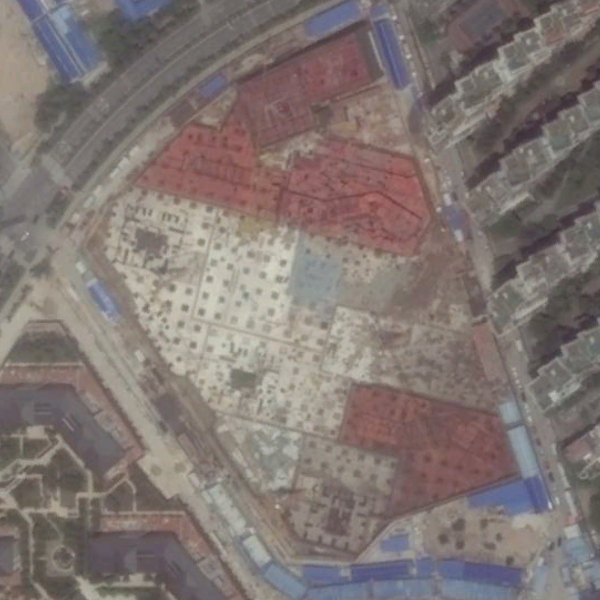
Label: Industrial